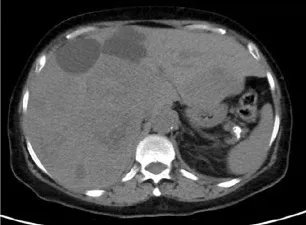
(A) Computed tomography (CT) abdomen and pelvis (pre-treatment) showing hepatomegaly and several hypodense lesions throughout the liver parenchyma consistent with liver metastases.
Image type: radiology (ct)